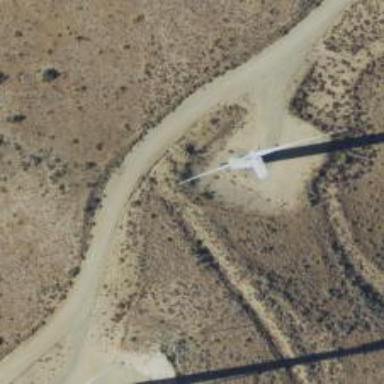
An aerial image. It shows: Wind turbine generator that utilizes wind as its source for generating electricity. It is of the horizontal axis type.